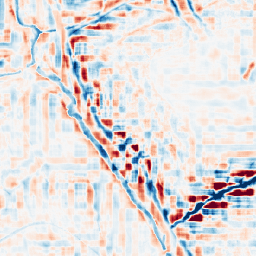
Category: wavelet
Decomposition family: wavelet_reverse_biorthogonal
Decomposition parameters: wavelet: rbio3.5
level: 4
Upsampling method: sinc_hamming
Upsampling parameters: scale: 2
kernel_size: 16
Upsampling scale: 2